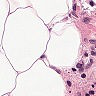
Metastatic tissue present: no